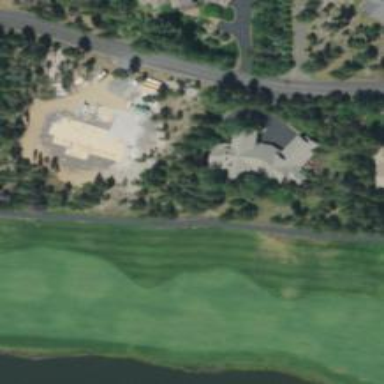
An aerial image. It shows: Asphalt path used as golf cart path.